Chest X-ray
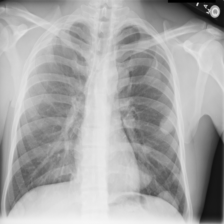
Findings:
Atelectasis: negative
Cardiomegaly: negative
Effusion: negative
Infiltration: negative
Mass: negative
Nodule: positive
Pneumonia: negative
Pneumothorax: negative
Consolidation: negative
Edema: negative
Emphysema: negative
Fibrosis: negative
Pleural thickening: negative
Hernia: negative